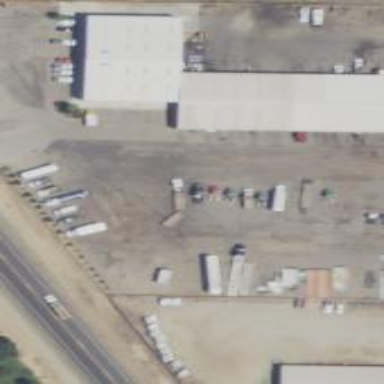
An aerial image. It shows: Industrial depot area.